RGB frame:
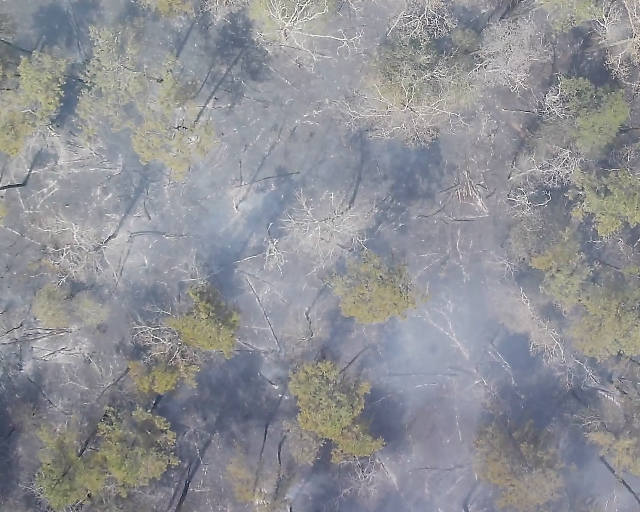
Thermal frame:
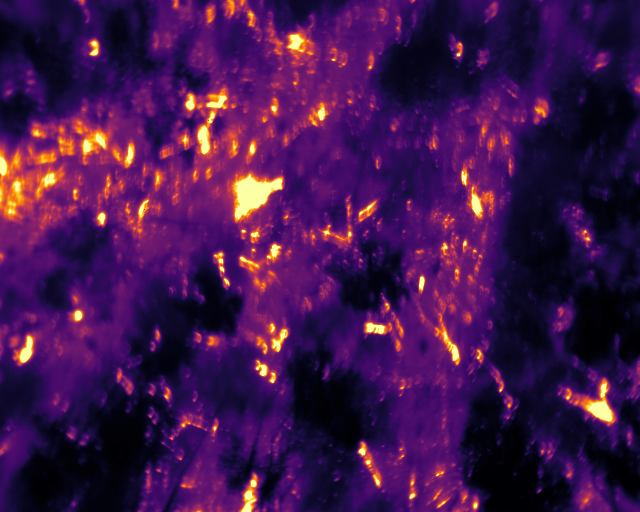
Captured: 2026-02-26 03:41:34
Pixels at or above 80 °C: 12989 (fraction of frame: 0.03964)